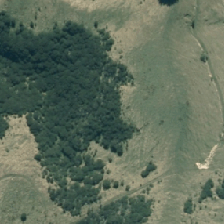
Land cover: manuka_kanuka